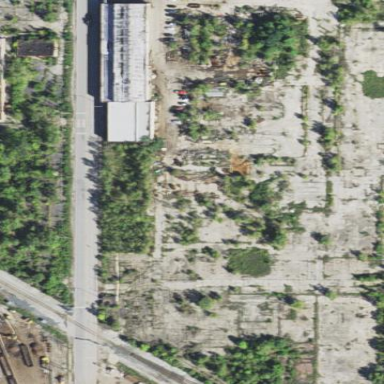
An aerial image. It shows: Brownfield area.